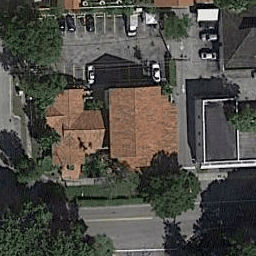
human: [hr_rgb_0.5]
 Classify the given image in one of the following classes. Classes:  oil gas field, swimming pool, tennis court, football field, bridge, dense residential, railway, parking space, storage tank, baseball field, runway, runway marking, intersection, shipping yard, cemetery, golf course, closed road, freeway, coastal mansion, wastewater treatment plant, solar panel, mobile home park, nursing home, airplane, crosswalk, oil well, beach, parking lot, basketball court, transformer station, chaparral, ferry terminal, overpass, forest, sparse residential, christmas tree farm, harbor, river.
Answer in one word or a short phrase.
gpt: sparse residential